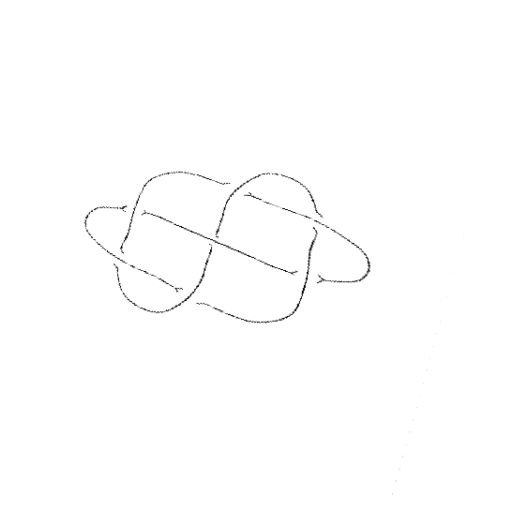
Crossing number: 7